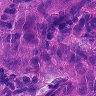
Metastatic tissue present: yes